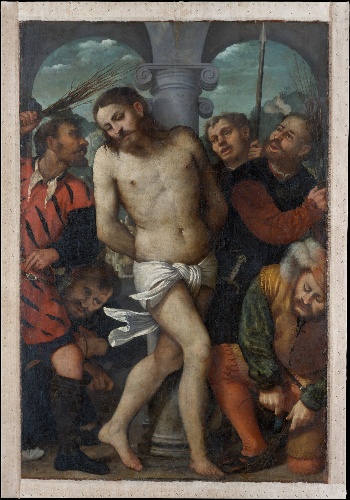
Title: The Flagellation; (reverse) The Madonna of Mercy
Artist: Girolamo Romanino
Artist bio: Italian, Brescia 1484/87–1560 Brescia
Date: ca. 1540
Object type: Painting, processional banner
Classification: Paintings
Medium: Distemper and oil(?) on canvas
Dimensions: 70 7/8 x 47 1/2 in. (180 x 120.7 cm)
Department: European Paintings
Credit line: Purchase, Anonymous Bequest, by exchange, 1989
Accession year: 1989
Repository: Metropolitan Museum of Art, New York, NY
Tags: Men|Virgin Mary|Saints|Christ